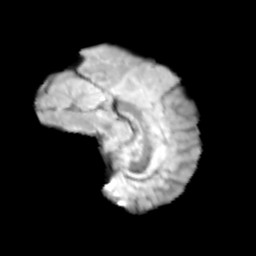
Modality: T2w
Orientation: sagittal
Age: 13
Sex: female
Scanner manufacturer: siemens
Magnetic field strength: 3 T
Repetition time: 3.8 s
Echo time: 0.07 s